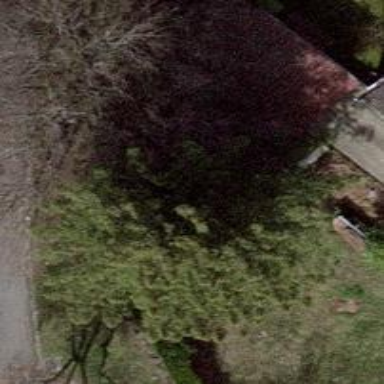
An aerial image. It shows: Evergreen needle-leaved tree.